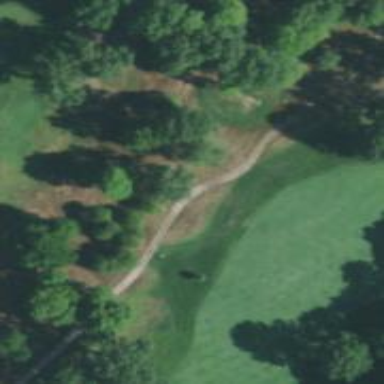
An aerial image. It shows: Footway that doubles as golf path.